Question: I have two divs on top of everything positioned next to each other.

I'd like for the sake of mouseenter and mouseleave that they be treated as "one". They line up next to each other (or overlap).
Is this possible?
I've tried doing a mouseleave/mouseenter combo but I can't guarantee which will trigger first, the leave from the first element or the enter to its buddy.
Thanks SO!
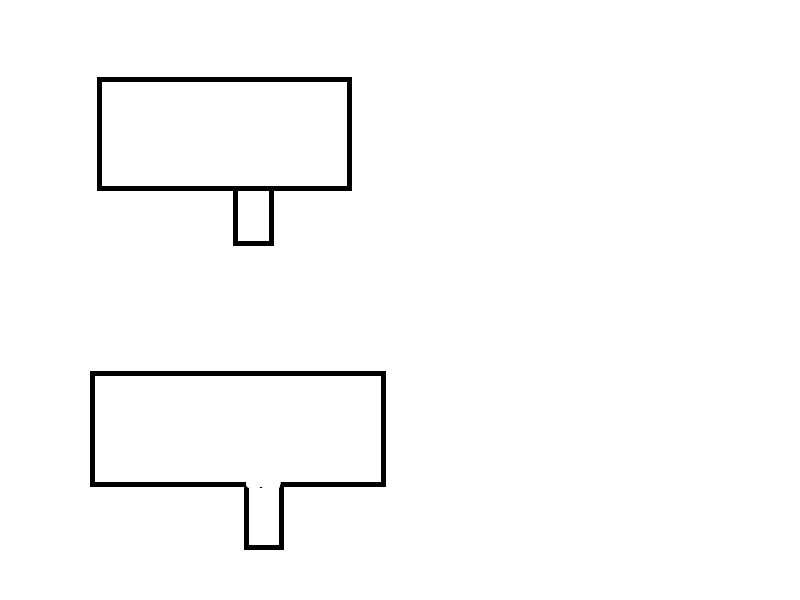
Answer: onmouseleave has an event property {{toElement}} to tell you what element it is entering.
You just need to check to see if it is not the other element
'''
$( function(){
var box1 = $("#box1");
var box2 = $("#box2");
box1.add(box2).mouseenter( function(){
box1.css("background-color","#CFC");
box2.css("background-color","#DED");
}).mouseleave( function(e){
var domElem = e.toElement;
if(domElem==box1[0] || domElem==box2[0] ) return;
box1.add(box2).css("background-color","#CCC");
});
});
'''
<URL>